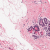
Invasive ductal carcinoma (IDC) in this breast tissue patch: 0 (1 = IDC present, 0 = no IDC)